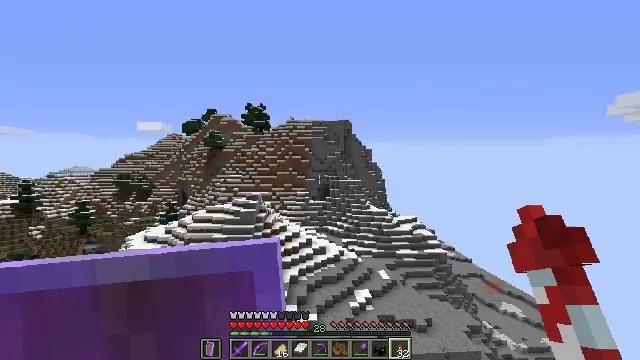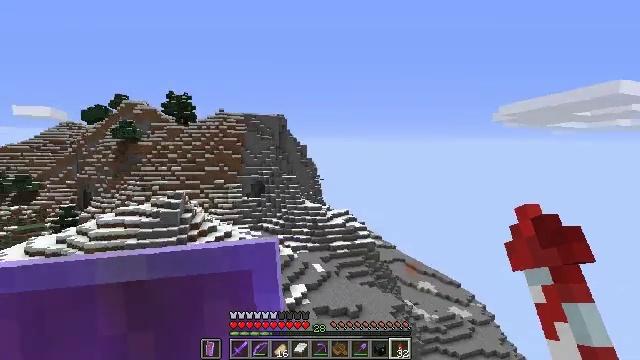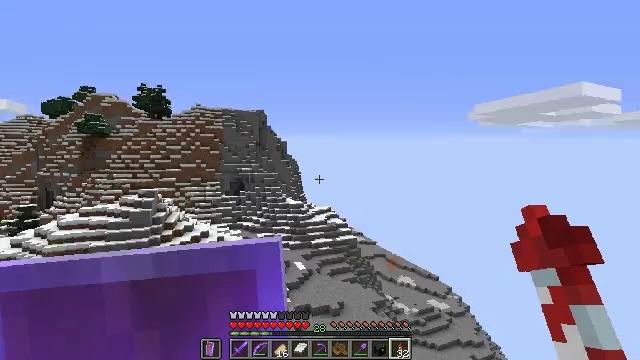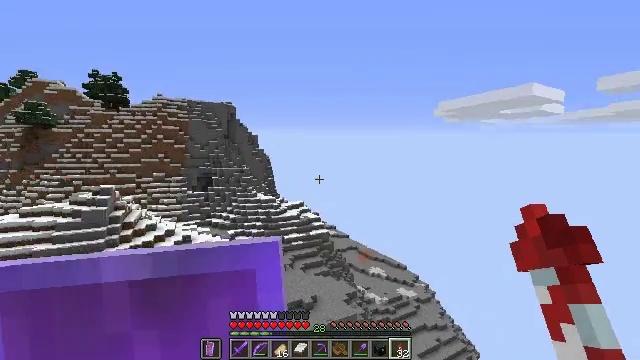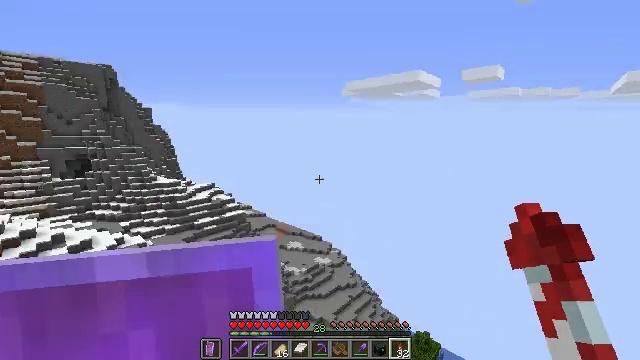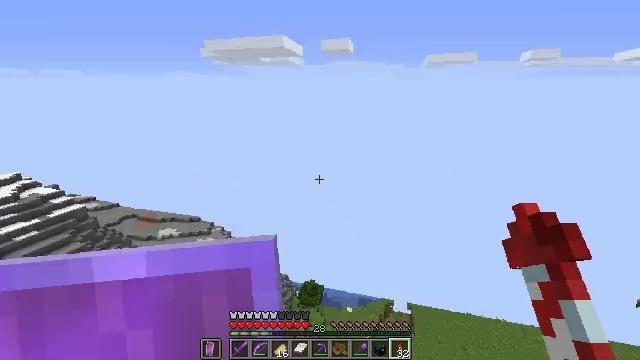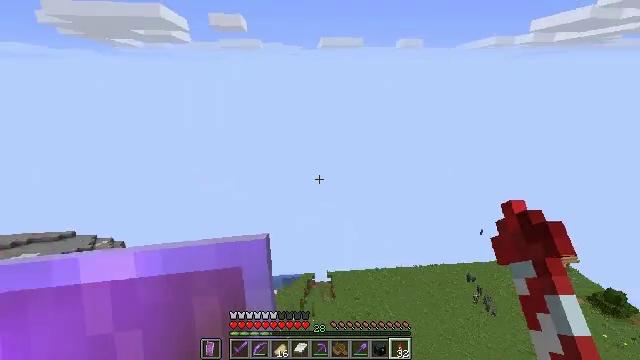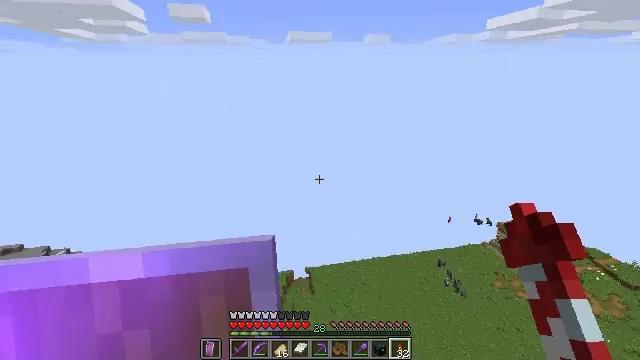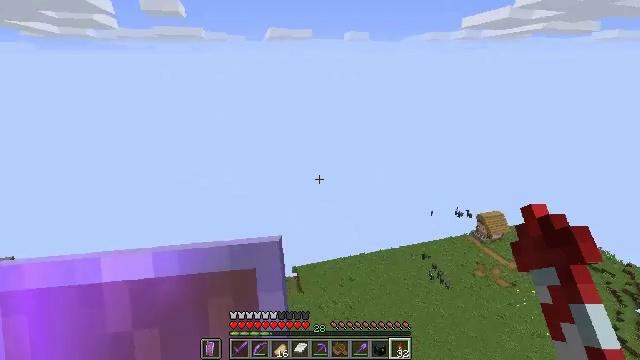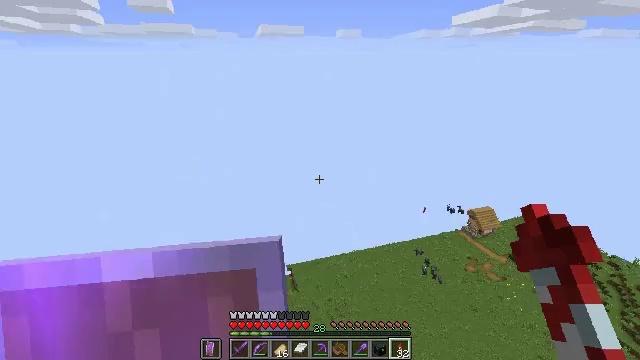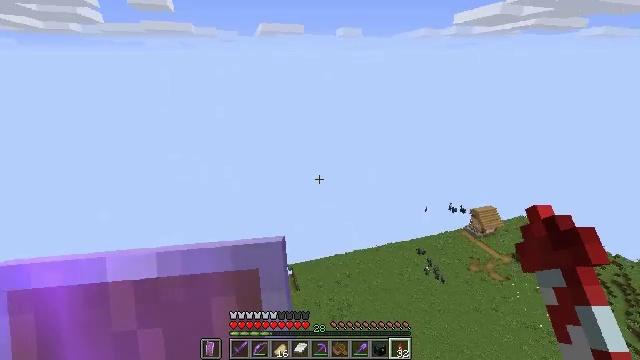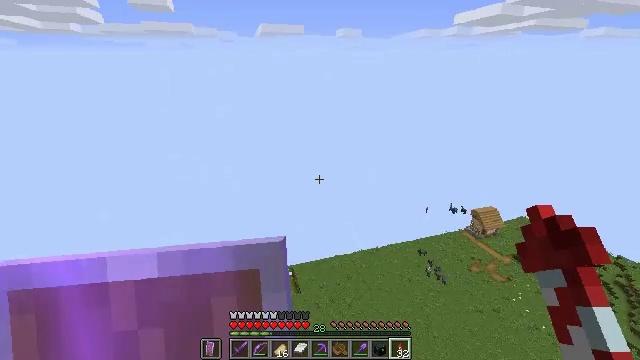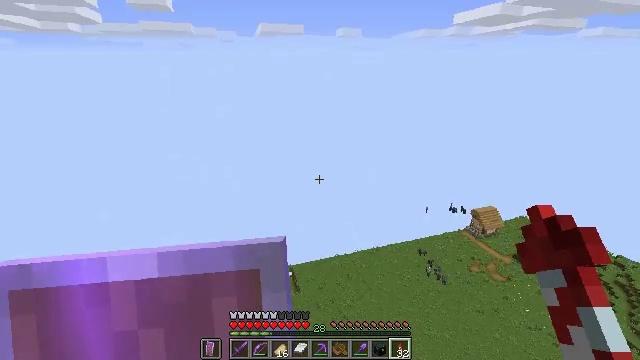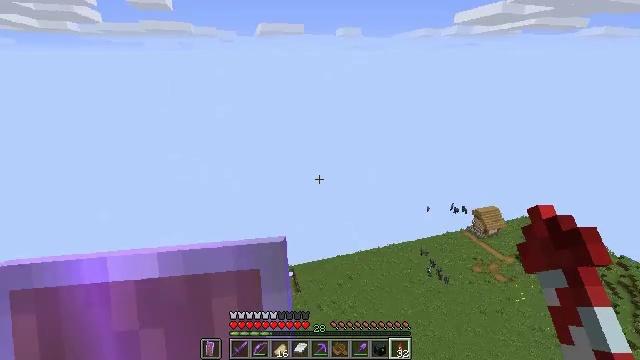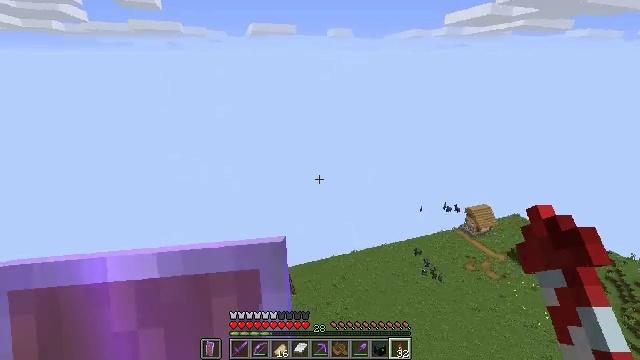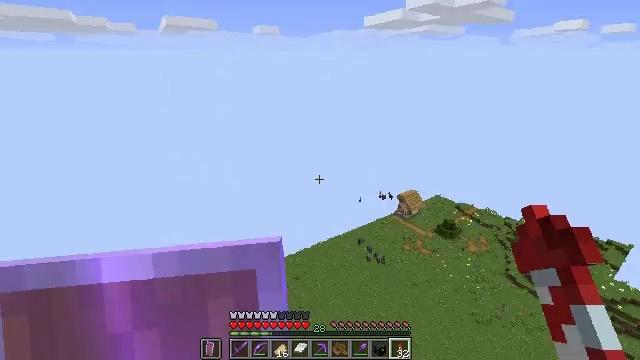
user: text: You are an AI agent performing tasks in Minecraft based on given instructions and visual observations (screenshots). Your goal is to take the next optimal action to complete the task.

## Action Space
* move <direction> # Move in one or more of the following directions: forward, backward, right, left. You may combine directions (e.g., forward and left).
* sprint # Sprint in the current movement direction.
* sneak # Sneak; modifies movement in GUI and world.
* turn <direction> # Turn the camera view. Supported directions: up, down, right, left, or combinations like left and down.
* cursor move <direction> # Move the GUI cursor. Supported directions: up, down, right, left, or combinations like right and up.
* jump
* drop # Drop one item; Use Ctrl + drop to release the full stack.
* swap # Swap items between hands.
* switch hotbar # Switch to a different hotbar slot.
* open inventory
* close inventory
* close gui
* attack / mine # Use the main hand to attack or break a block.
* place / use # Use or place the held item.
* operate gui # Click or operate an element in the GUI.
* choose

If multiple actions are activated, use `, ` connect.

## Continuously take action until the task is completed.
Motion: motion action
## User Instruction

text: Dig the grass path to transform it.
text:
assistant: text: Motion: turn right
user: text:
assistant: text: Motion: turn right
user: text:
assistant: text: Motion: turn right and down
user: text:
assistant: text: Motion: turn right and down
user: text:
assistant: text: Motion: turn right and down
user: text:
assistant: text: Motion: turn right and down
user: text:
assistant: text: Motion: turn right
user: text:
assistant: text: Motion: turn right
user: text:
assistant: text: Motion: turn right
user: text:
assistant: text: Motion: no_op
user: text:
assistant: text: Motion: no_op
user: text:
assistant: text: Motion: no_op
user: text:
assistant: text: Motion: no_op
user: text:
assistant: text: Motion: turn right
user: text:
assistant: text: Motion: turn right
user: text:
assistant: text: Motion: turn right
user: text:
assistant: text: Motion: turn right
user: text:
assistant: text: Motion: turn right
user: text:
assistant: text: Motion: turn right
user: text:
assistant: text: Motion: turn right
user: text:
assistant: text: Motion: no_op
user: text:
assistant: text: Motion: no_op
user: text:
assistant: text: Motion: no_op
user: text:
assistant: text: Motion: no_op
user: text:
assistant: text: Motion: no_op
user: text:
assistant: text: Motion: no_op
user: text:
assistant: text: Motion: no_op
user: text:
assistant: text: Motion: no_op
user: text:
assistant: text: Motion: no_op
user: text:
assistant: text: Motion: no_op